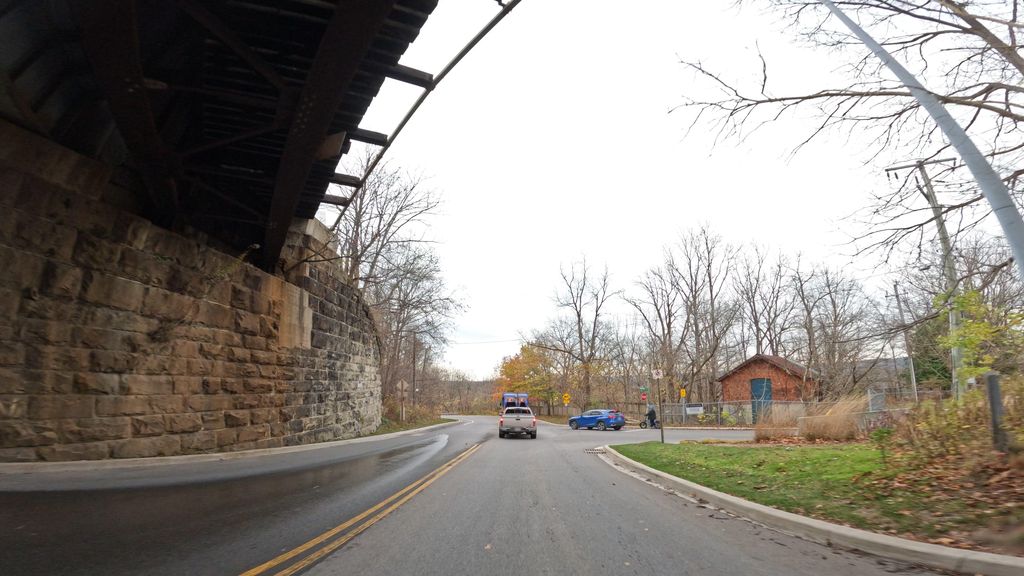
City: hamilton